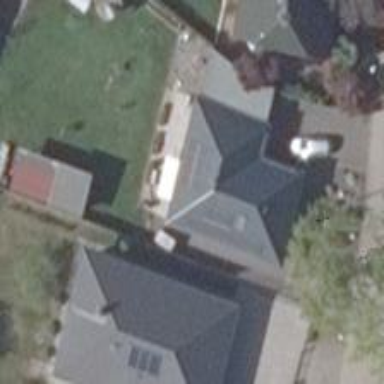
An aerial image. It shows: Building with hipped roof shape.